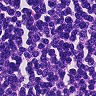
Metastatic tissue present: no